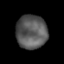
Tissue: lung
Cell type: Epithelial cells
Senescence score: 0.2197
Nuclear area (px): 1025
Mean DAPI intensity: 89.361